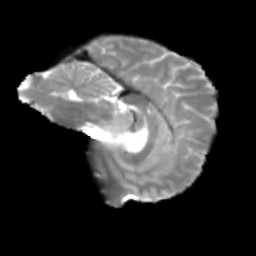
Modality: T2w
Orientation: sagittal
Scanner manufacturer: siemens
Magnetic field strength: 3 T
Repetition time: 4 s
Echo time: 0.0594 s